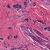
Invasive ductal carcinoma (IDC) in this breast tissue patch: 1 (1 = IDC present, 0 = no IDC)